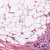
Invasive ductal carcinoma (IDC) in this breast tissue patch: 1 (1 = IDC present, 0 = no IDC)